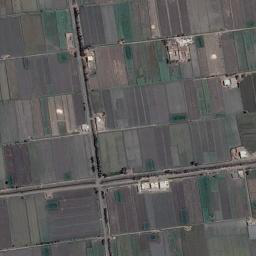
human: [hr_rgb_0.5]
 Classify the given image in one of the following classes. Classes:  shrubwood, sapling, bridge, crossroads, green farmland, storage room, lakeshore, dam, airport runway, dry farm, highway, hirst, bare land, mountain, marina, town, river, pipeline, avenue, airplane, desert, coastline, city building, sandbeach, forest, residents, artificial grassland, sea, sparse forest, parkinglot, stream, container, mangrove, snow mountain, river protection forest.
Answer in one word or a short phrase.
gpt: green farmland